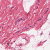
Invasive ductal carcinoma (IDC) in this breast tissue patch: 0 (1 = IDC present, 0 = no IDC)